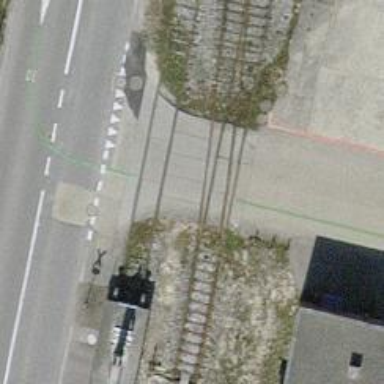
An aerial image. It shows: Single railway spur track.